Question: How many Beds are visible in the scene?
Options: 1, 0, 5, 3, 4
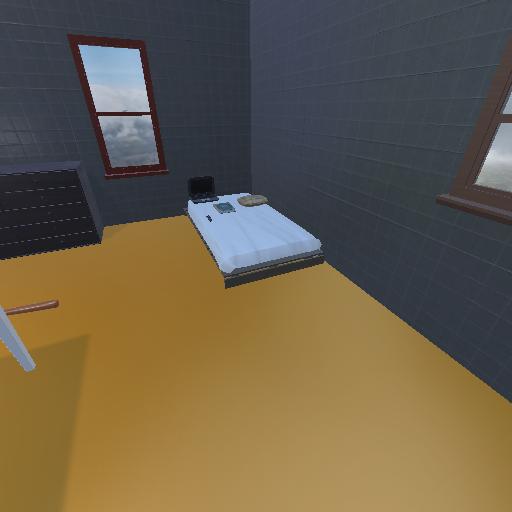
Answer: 1